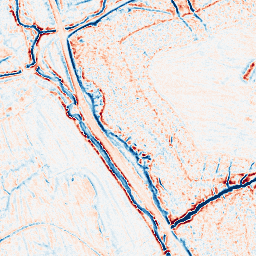
Category: edge_preserving
Decomposition family: bilateral
Decomposition parameters: d: 9
sigma_color: 25
sigma_space: 150
Upsampling method: bicubic_16x
Upsampling parameters: scale: 16
Upsampling scale: 16